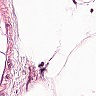
Metastatic tissue present: no